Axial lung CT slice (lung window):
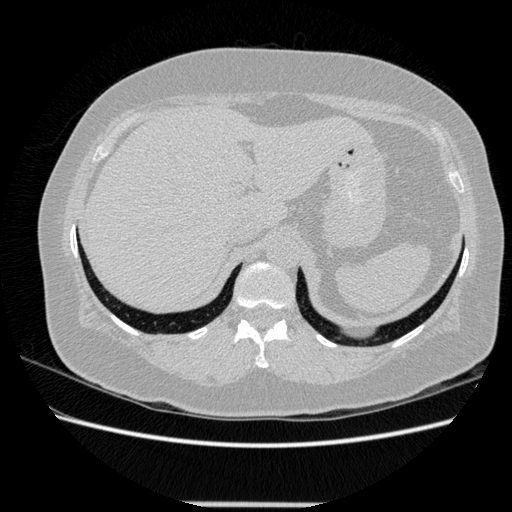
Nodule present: no